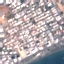
Land use / land cover class: Residential